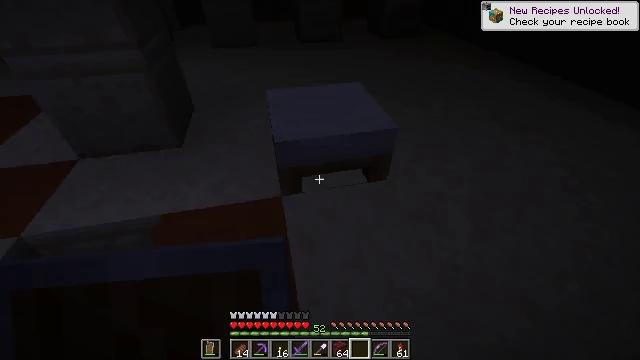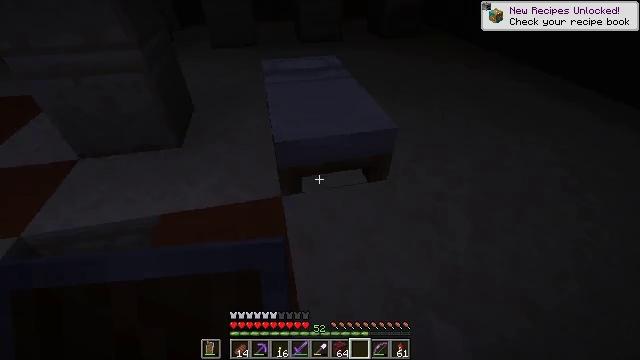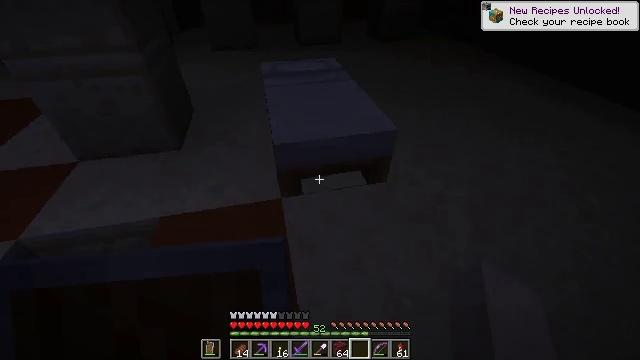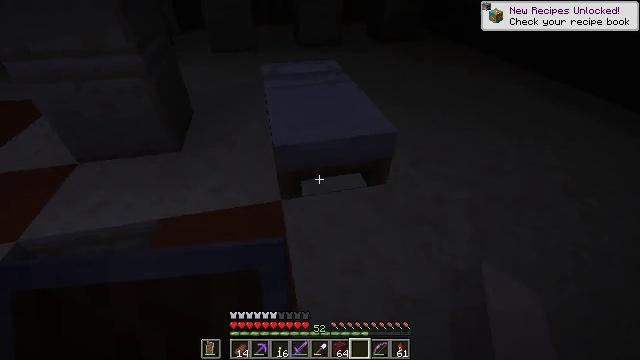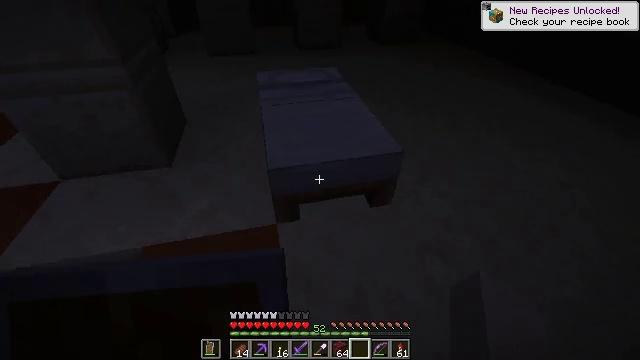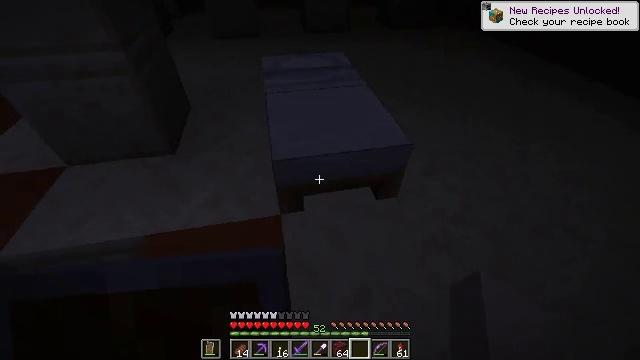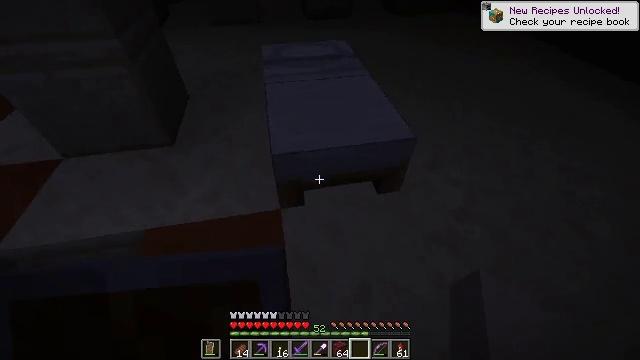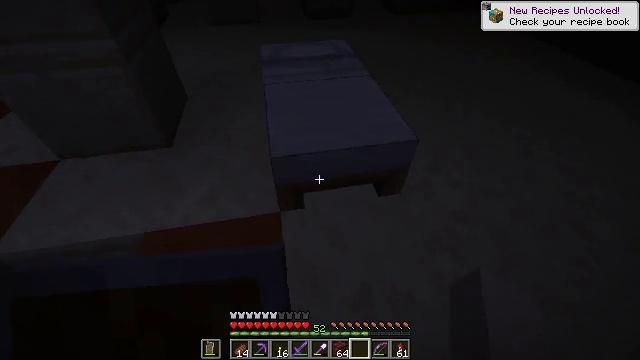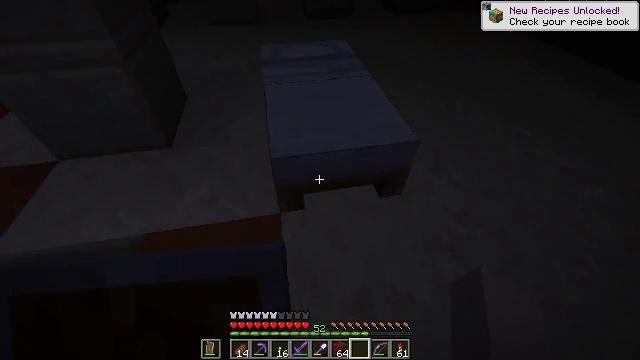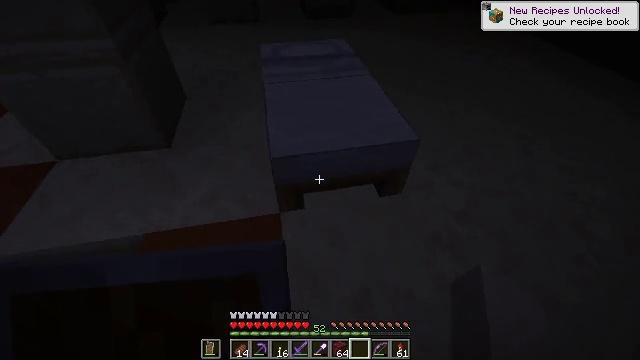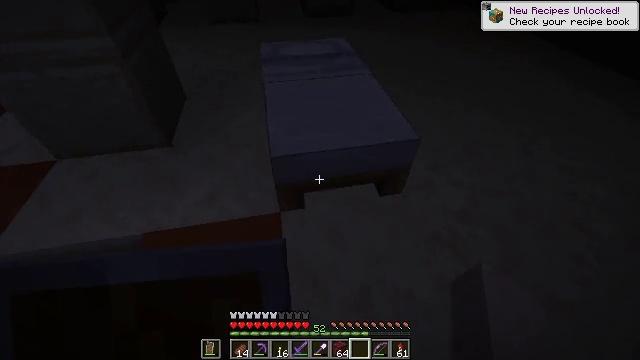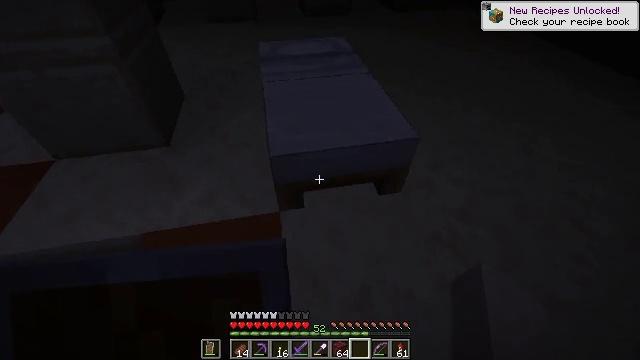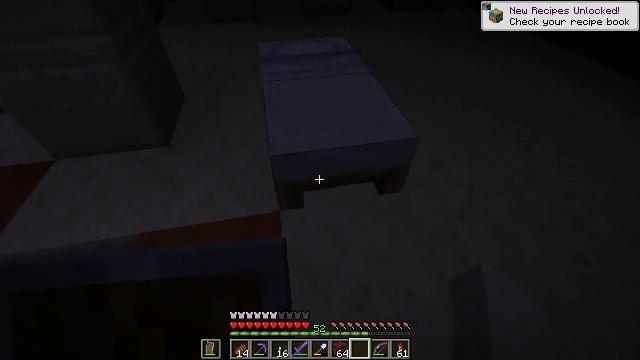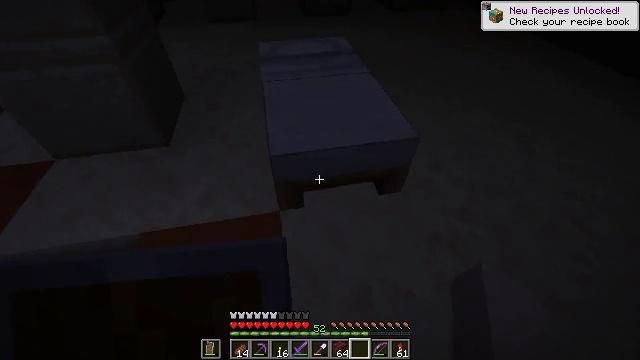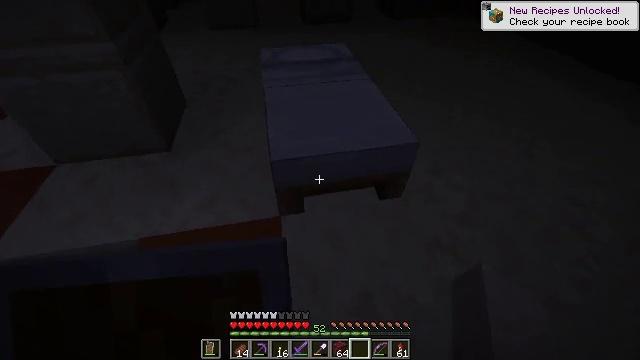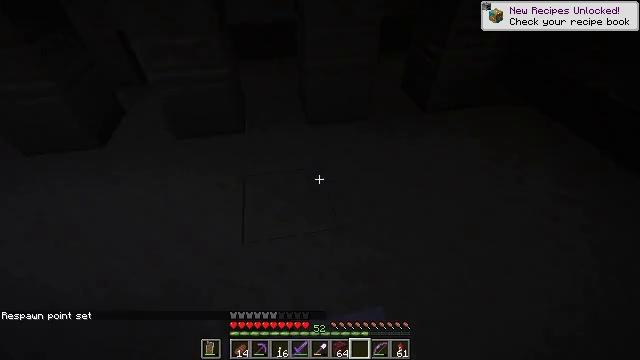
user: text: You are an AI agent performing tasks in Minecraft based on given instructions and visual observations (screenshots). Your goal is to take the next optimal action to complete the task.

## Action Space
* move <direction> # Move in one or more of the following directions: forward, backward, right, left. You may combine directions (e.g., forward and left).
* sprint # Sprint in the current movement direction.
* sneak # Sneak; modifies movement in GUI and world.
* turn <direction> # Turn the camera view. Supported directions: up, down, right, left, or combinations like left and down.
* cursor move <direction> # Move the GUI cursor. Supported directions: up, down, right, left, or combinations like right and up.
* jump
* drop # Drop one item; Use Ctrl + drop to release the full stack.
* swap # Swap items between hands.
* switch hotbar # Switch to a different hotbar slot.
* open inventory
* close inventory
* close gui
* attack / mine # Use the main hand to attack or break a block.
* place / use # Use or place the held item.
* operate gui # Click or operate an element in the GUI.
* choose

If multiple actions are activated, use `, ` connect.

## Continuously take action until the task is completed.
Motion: motion action
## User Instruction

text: Break the sandstone to collect.
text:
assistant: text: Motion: no_op
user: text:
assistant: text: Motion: no_op
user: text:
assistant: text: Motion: move forward
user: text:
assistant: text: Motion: move forward
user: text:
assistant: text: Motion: turn left and down
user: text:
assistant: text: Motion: turn down
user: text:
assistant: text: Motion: no_op
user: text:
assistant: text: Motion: no_op
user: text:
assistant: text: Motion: no_op
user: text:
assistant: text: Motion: use / place
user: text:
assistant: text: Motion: use / place
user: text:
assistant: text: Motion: use / place
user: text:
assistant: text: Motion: no_op
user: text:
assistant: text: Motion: turn up
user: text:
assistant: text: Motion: turn up
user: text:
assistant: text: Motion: no_op
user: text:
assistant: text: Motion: no_op
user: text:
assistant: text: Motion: no_op
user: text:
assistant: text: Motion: no_op
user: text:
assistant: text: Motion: no_op
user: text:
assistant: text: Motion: no_op
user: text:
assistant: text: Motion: no_op
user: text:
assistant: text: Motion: no_op
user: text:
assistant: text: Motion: no_op
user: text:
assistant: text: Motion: no_op
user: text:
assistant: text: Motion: no_op
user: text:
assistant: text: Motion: no_op
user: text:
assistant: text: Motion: no_op
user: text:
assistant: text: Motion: no_op
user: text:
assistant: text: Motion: no_op